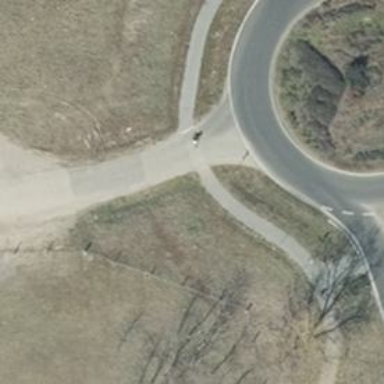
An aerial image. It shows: Asphalt path suitable for cycling and walking.